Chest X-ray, PA view. Patient: 63 years old, sex M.
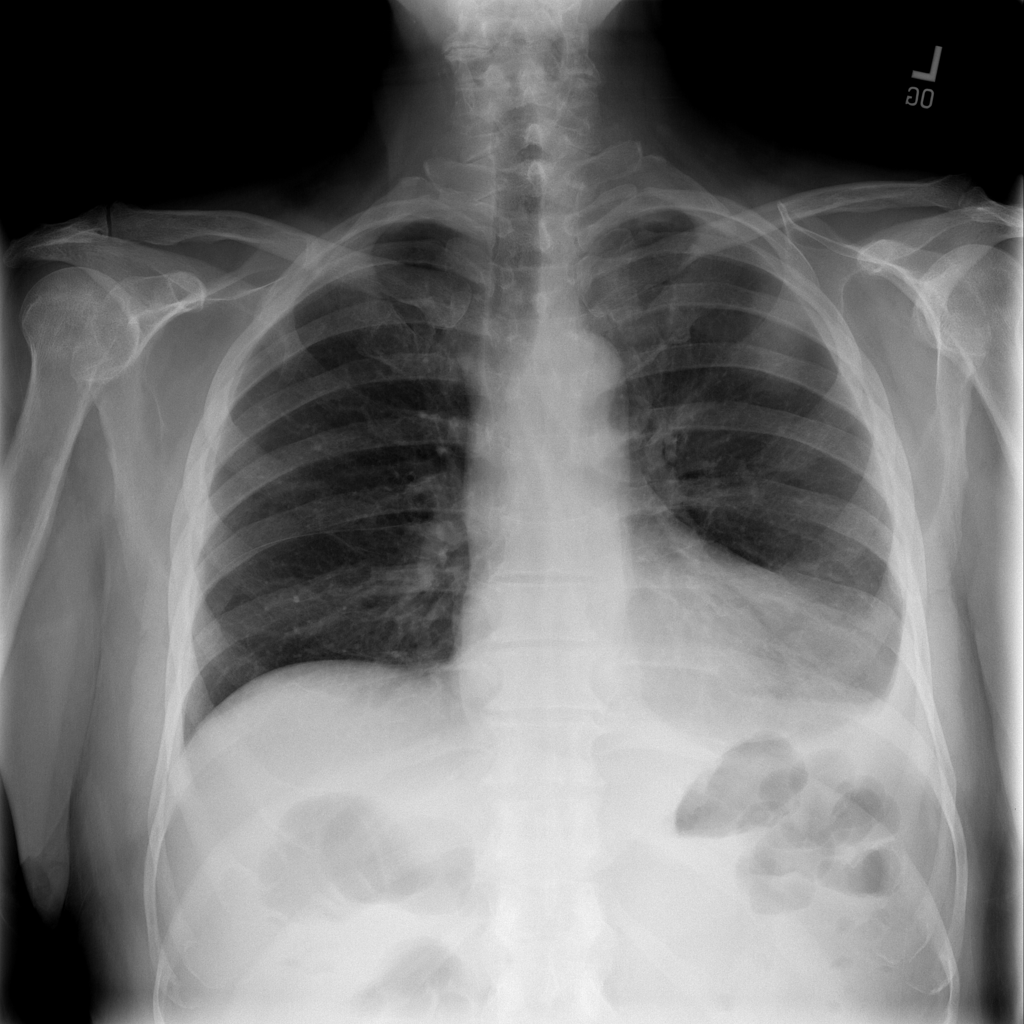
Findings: No Finding